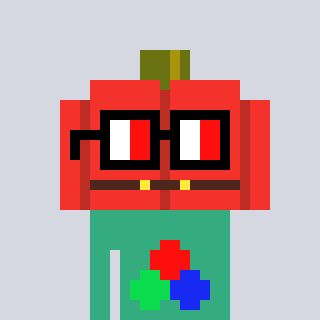
a pixel art character with square glasses with black frames and red eyes, a pumpkin-shaped head and a teal-colored body on a cool background